Field crop: maize
Growth stage: 2
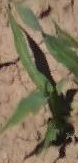
Species: maize